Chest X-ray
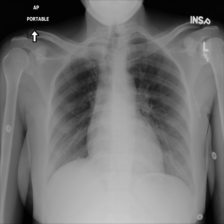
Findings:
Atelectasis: negative
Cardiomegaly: negative
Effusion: negative
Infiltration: negative
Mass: negative
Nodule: negative
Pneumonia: negative
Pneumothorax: negative
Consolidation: negative
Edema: negative
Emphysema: negative
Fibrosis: negative
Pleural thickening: negative
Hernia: negative